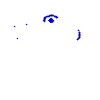
Particle: pion